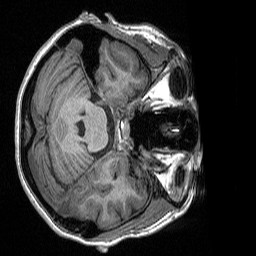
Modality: T1w
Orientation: axial
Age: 19
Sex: female